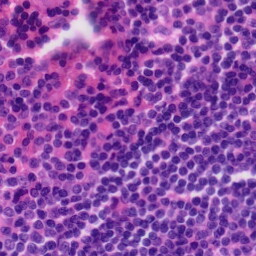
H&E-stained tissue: Tonsil